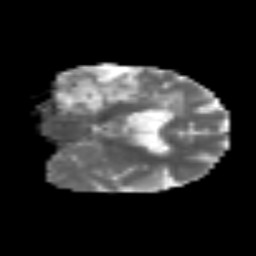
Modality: MD
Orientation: coronal
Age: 67
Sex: male
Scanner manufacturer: siemens
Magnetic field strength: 3 T
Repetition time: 3.2 s
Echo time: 0.081 s